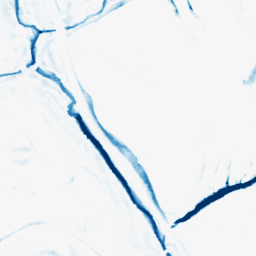
Category: morphological
Decomposition family: morphological_rect
Decomposition parameters: operation: closing
width: 10
height: 10
Upsampling method: cubic_mitchell
Upsampling parameters: scale: 2
Upsampling scale: 2